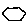
Label: hexagon